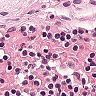
Metastatic tissue present: no